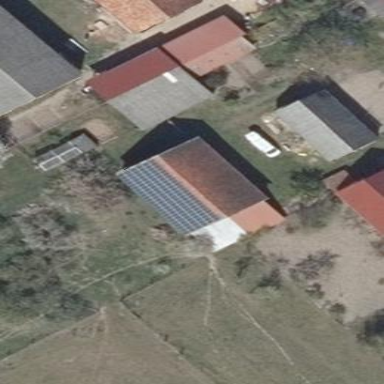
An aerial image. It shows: Building equipped with small solar photovoltaic panel for electricity generation.